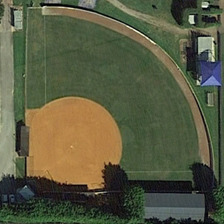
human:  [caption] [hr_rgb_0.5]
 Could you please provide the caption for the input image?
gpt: a baseball field is near several green trees and buildings .

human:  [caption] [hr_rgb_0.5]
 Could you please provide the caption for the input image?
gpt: a baseball field is near several green trees and buildings .

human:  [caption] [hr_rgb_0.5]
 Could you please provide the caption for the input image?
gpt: a baseball field is near several green trees and buildings .

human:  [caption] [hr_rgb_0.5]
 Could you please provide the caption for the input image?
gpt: a baseball field is near several green trees and buildings .

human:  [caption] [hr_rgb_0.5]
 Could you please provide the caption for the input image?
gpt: a baseball field is near several green trees and buildings .